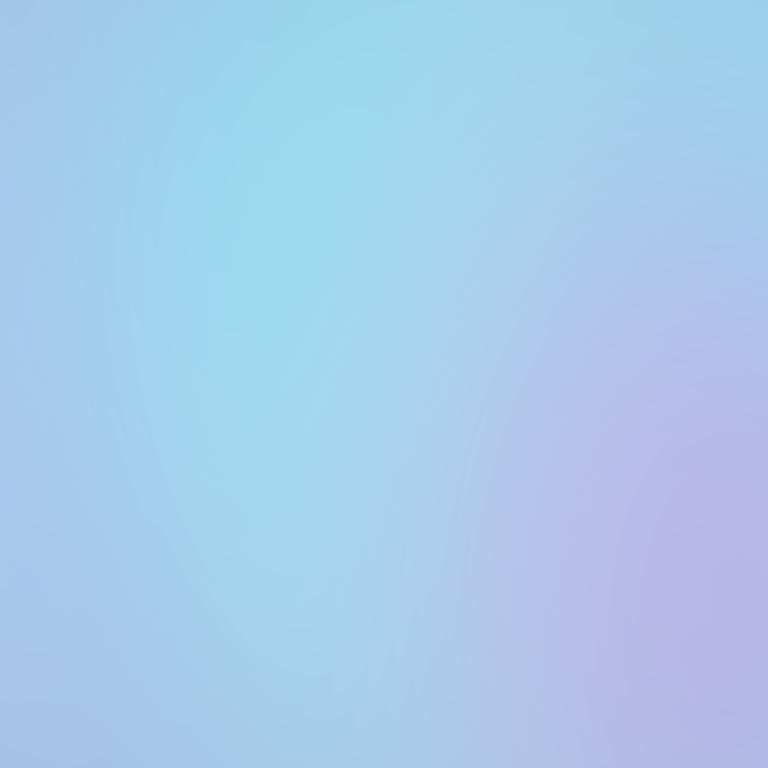
Abstract light effect, smooth gradient from soft blue to gentle lavender, serene atmosphere, diffuse light, no room, no furniture, no objects.